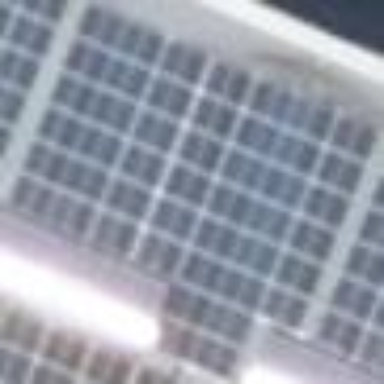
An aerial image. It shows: Solar power generator with photovoltaic panels.